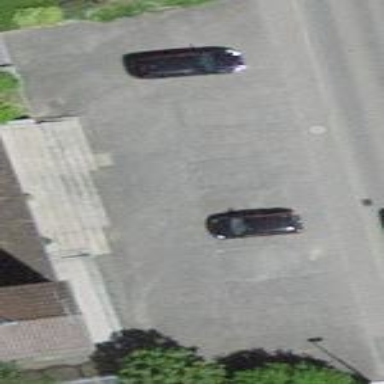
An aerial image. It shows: Parking area with surface.